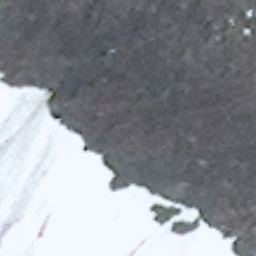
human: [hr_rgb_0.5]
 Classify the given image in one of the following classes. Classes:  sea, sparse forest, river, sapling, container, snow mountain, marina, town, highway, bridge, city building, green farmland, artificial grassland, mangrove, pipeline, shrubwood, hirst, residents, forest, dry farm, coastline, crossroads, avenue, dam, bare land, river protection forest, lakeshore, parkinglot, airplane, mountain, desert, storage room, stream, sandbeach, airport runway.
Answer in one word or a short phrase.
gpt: snow mountain